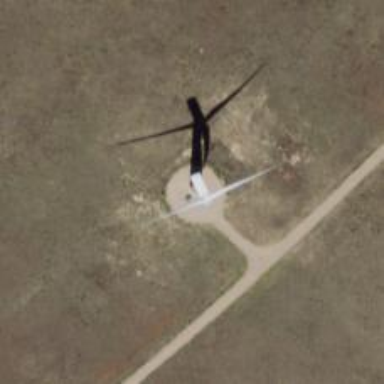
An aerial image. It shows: Wind turbine power generator.